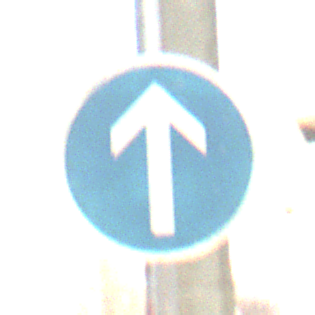
Verkehrszeichen: VorgeschriebeneFahrtrichtungGeradeaus
Umgebung: Roofed, Suburban
Tageszeit: MorningAfternoon
Wetter: PartlyCloudy
Licht: Natural
Jahreszeit: Winter
Kontrast: LowContrast